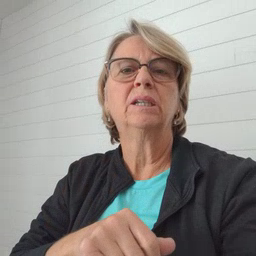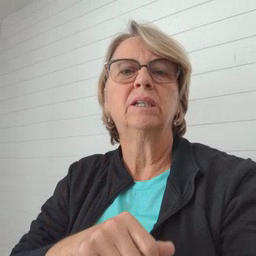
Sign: nuts